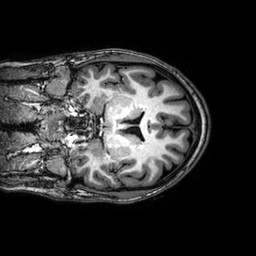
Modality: T1w
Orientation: coronal
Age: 22
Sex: female